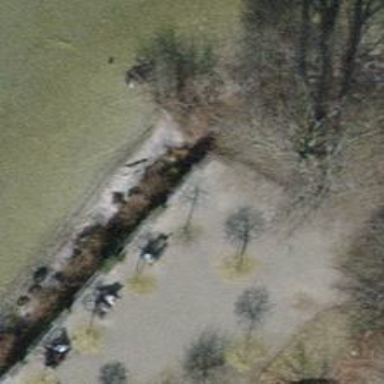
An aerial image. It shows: Brown bench.